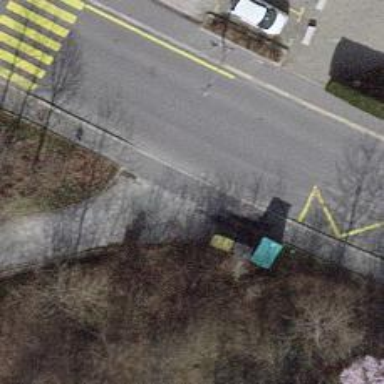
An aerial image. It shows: Unmarked road crossing.